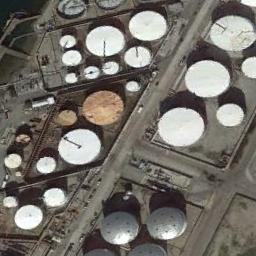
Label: storage_tank